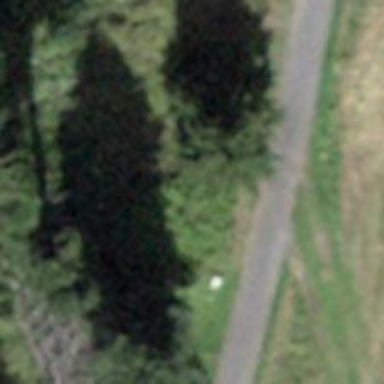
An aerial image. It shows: Bench.